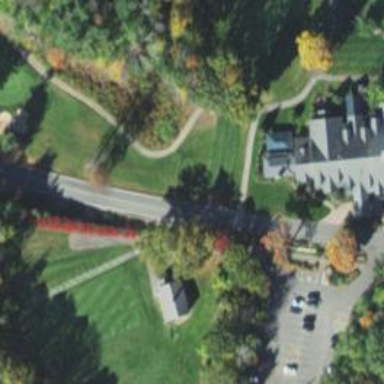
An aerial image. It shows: Path used for both walking and golf.